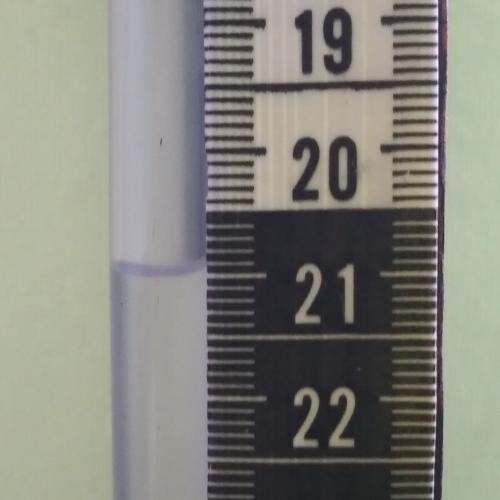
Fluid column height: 21.0 cm